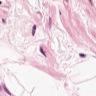
Metastatic tissue present: no